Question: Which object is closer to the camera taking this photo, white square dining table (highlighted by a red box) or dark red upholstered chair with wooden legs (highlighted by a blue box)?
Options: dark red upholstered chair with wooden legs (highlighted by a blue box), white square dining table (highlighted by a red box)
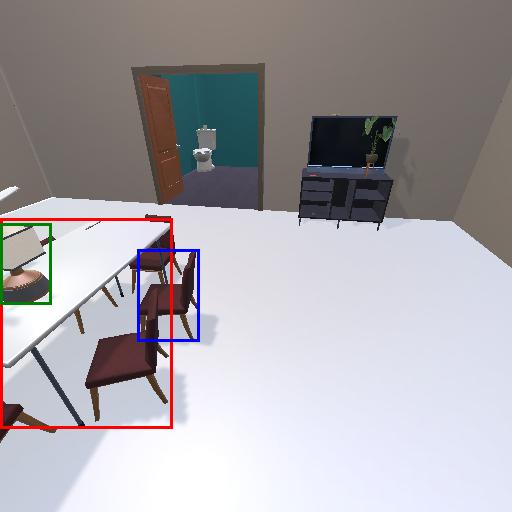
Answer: dark red upholstered chair with wooden legs (highlighted by a blue box)